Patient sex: M
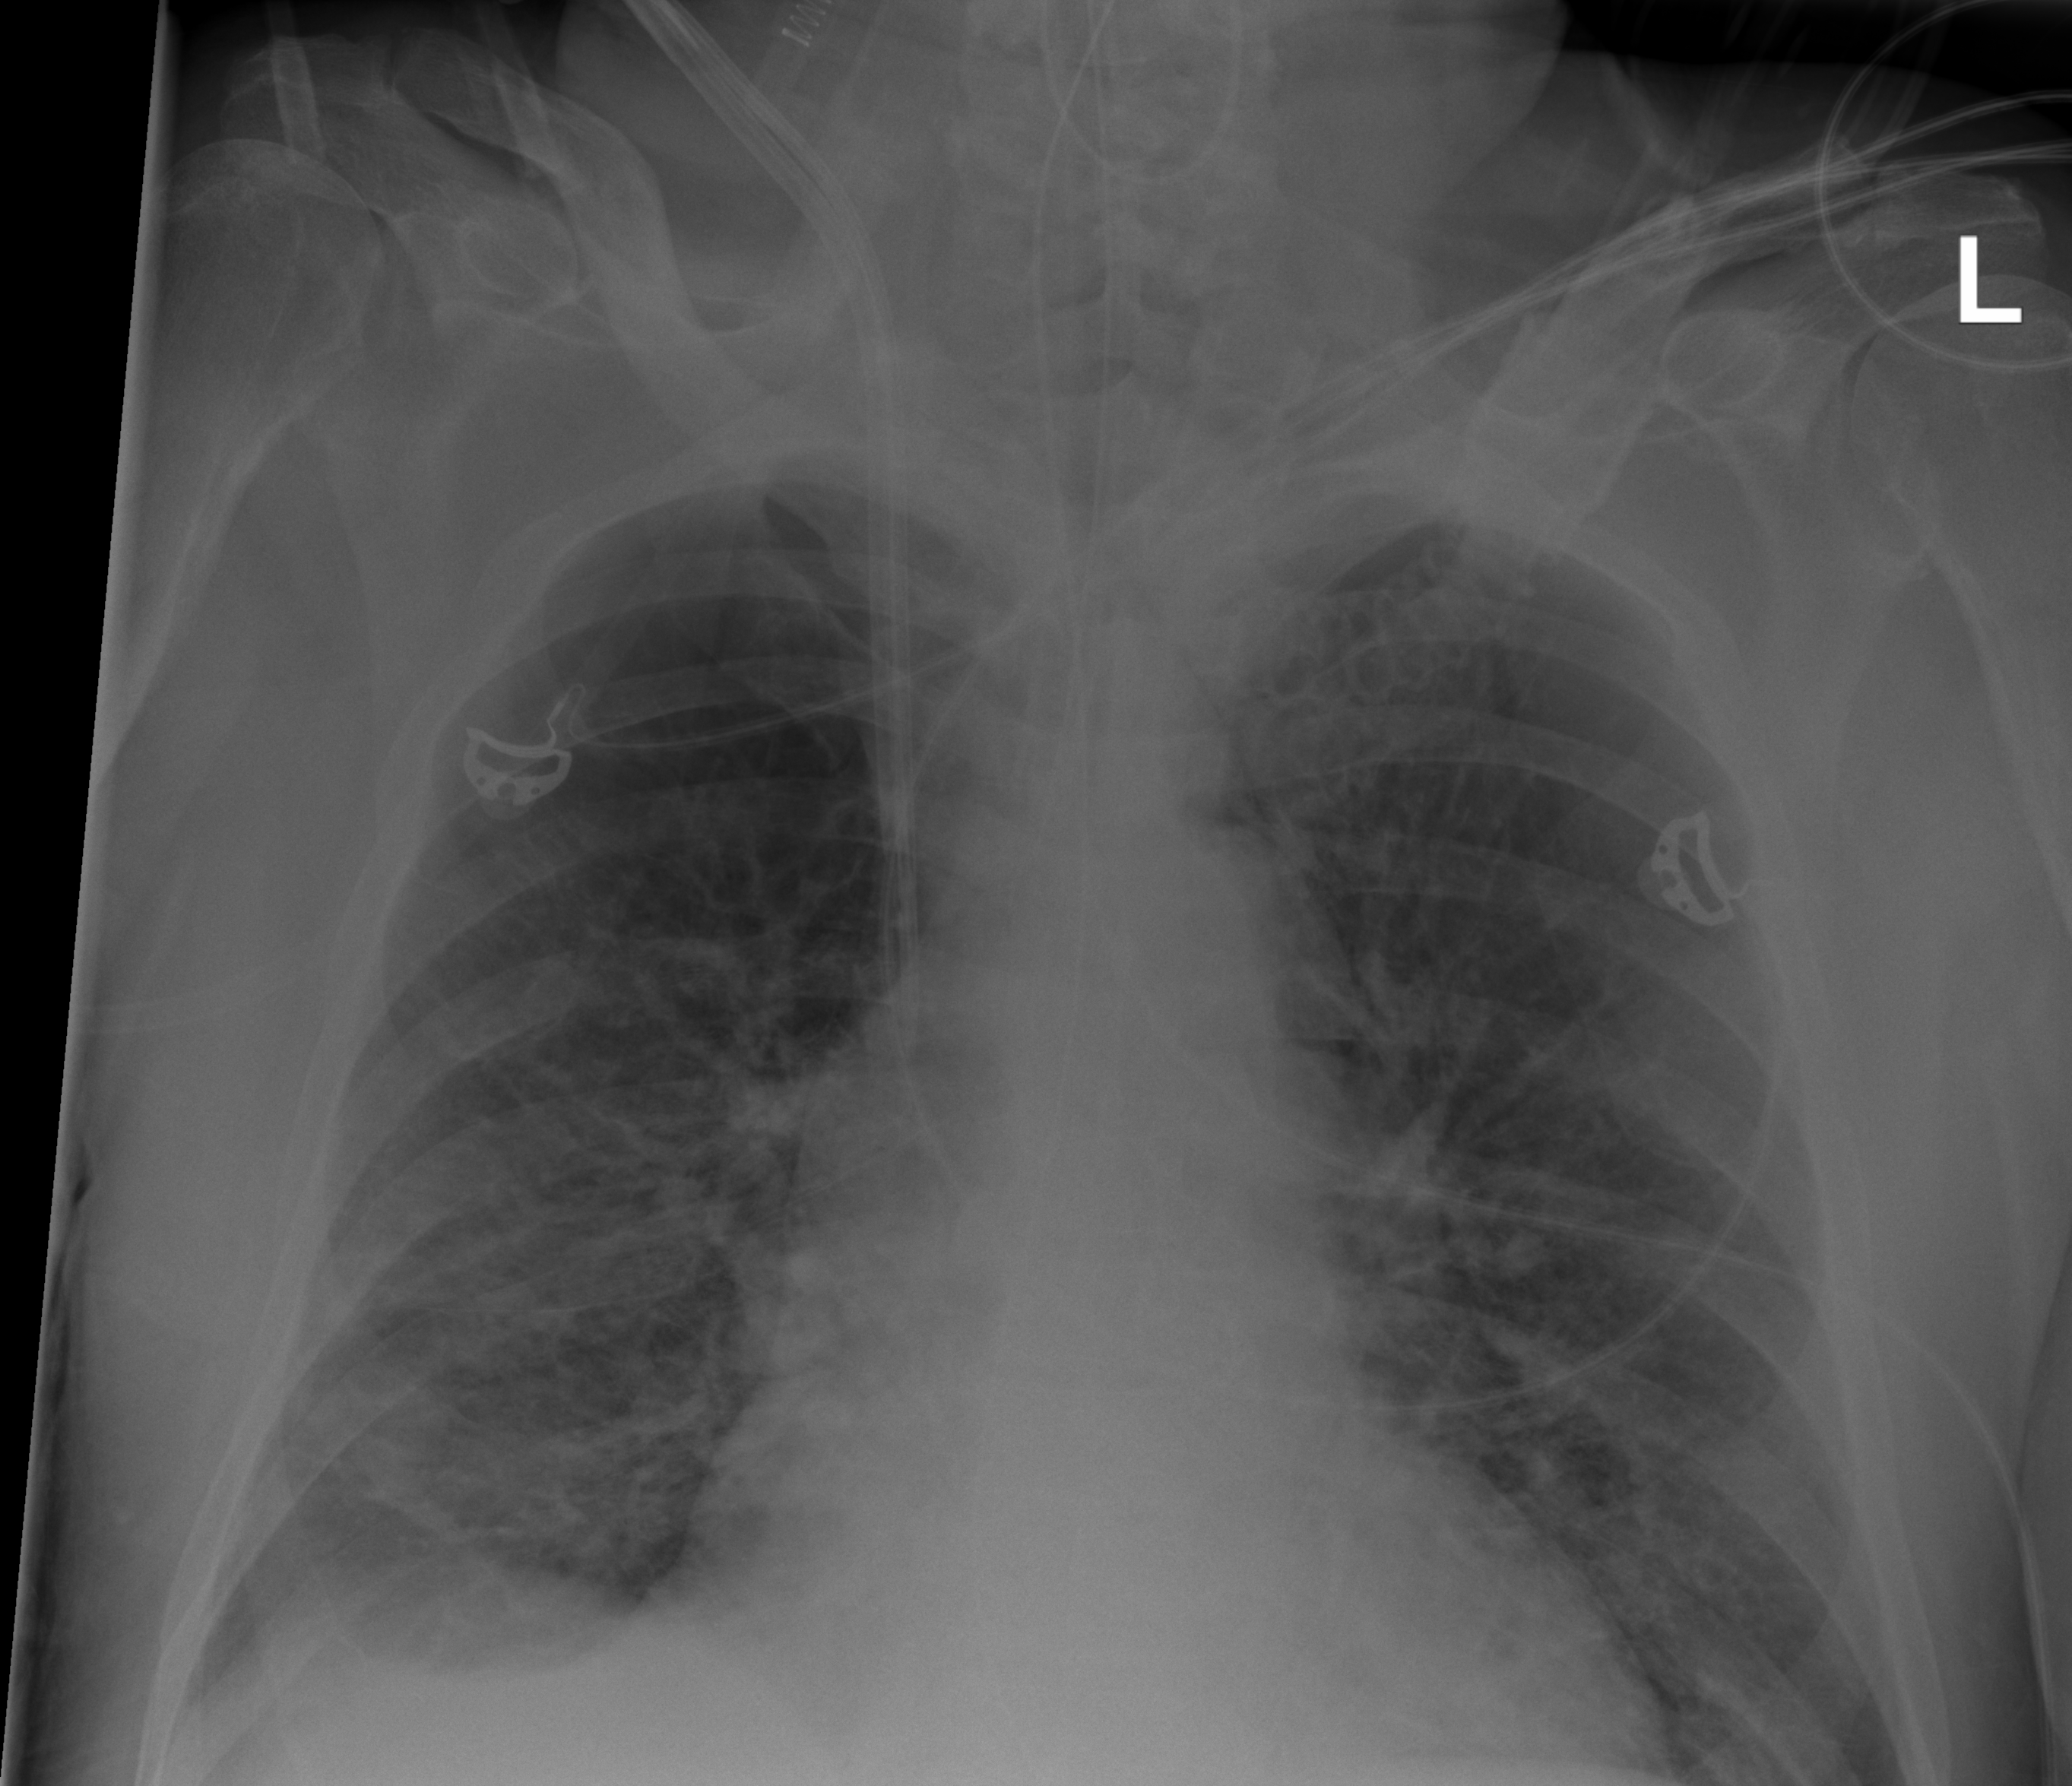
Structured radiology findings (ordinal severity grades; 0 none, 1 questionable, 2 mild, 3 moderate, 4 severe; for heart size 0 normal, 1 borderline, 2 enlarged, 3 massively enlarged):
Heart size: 0
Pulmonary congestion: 2
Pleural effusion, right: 0
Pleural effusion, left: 0
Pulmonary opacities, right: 3
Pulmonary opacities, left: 2
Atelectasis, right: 2
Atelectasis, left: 0